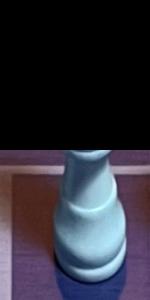
Label: King_White